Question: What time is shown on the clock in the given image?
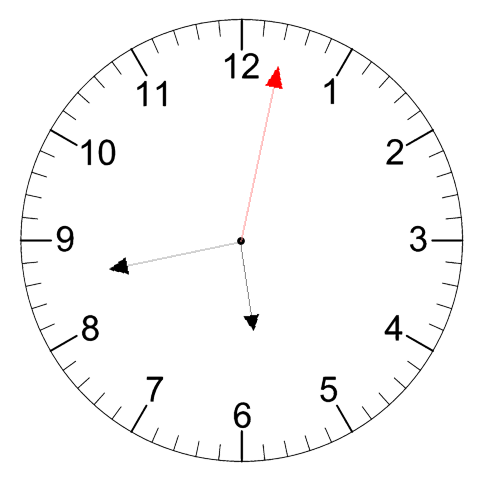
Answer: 05:43:02